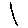
Label: line